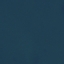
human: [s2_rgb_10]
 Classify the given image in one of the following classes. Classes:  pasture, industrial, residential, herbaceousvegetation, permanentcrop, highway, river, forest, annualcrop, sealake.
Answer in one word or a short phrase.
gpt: SeaLake